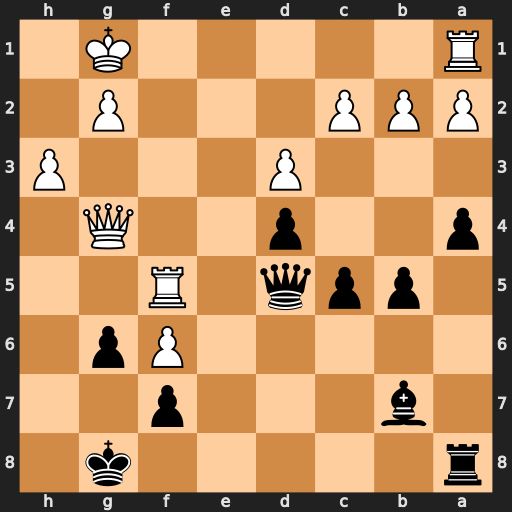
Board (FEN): r5k1/1b3p2/5Pp1/1ppq1R2/p2p2Q1/3P3P/PPP3P1/R5K1
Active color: b
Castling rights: -
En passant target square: -
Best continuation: Qxf5 Qxf5 gxf5